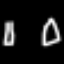
Label: chair